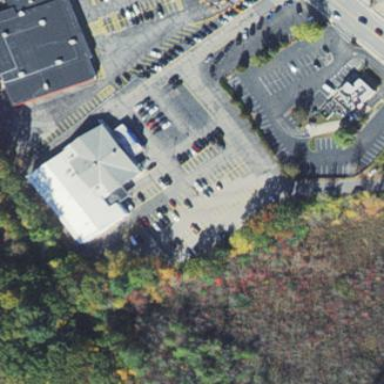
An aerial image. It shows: Parking area.